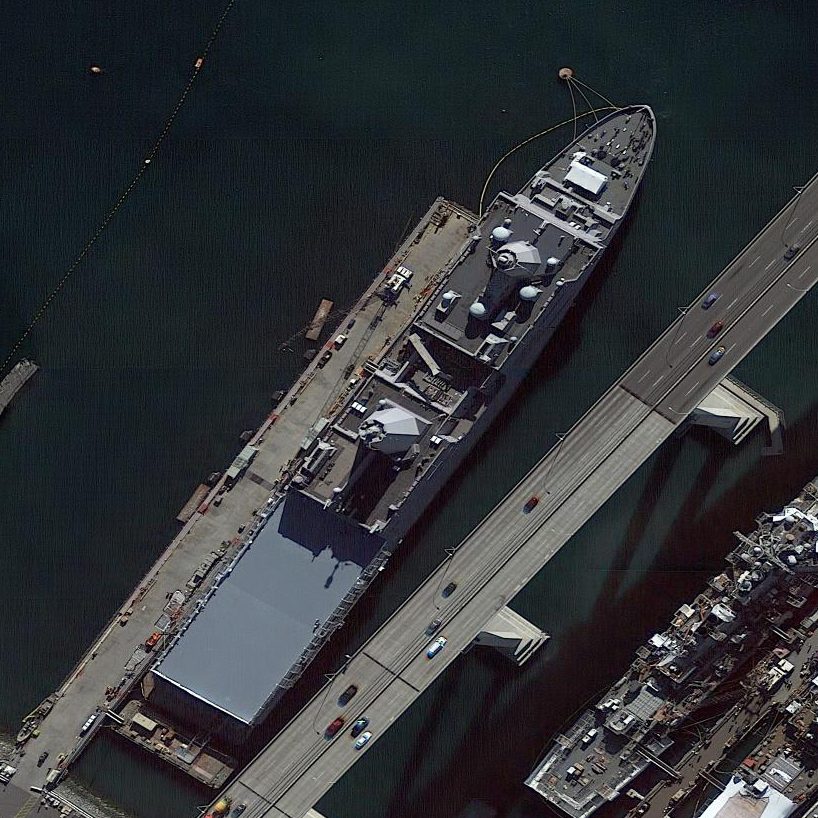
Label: combat